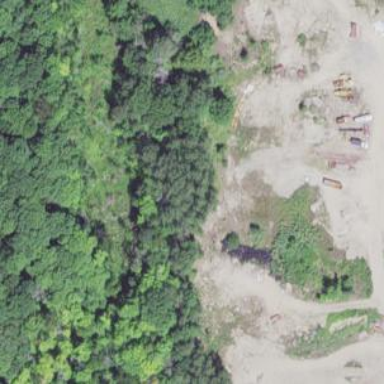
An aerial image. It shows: Quarry area.